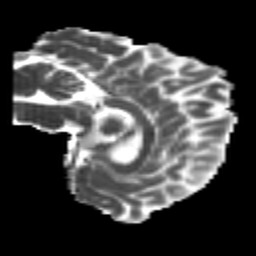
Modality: MD
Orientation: sagittal
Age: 21
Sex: female
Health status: healthy
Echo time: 0.074 s